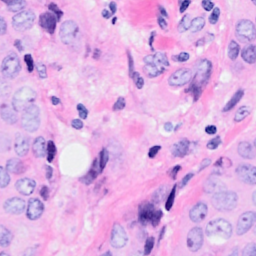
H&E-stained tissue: Breast